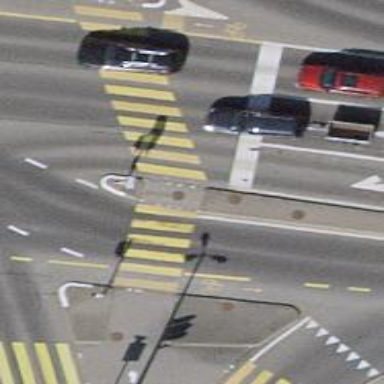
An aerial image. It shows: Marked crossing on footway.